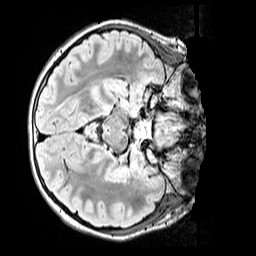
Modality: FLAIR
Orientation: axial
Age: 11
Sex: female
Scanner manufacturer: siemens
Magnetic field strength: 3 T
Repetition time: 5 s
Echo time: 0.388 s